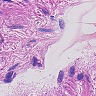
Metastatic tissue present: no